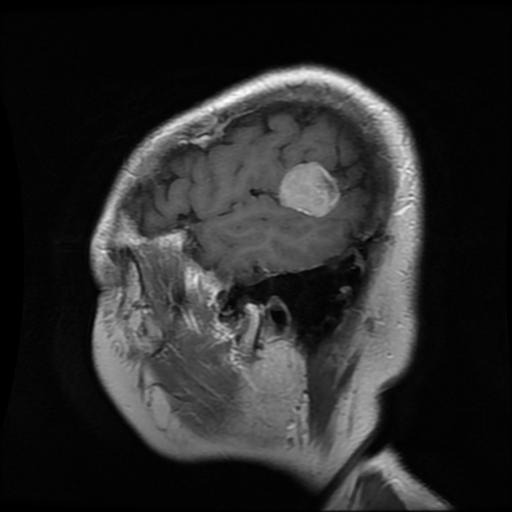
Label: meningioma